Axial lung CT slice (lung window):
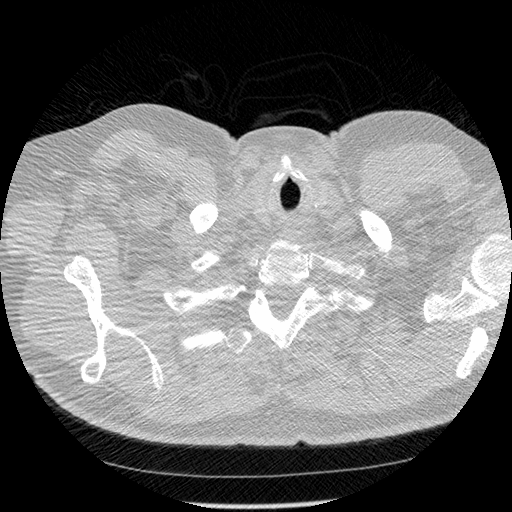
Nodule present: no